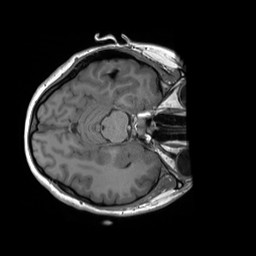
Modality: T1w
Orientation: axial
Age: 24
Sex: female
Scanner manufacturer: siemens
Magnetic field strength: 3 T
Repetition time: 1.8 s
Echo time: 0.00232 s